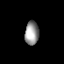
Tissue: prostate
Cell type: T cells
Senescence score: 0.3096
Nuclear area (px): 321
Mean DAPI intensity: 150.193